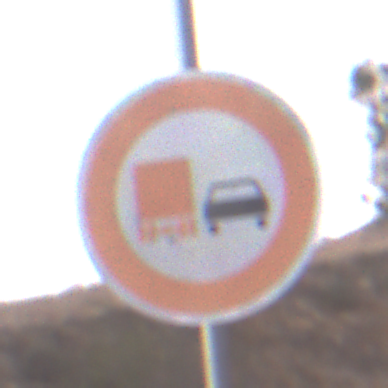
Verkehrszeichen: UeberholverbotKraftfahrzeuge
Umgebung: Outdoor, Suburban
Tageszeit: SunriseSunset
Wetter: PartlyCloudy
Licht: Natural
Jahreszeit: NotSpecified
Kontrast: LowContrast